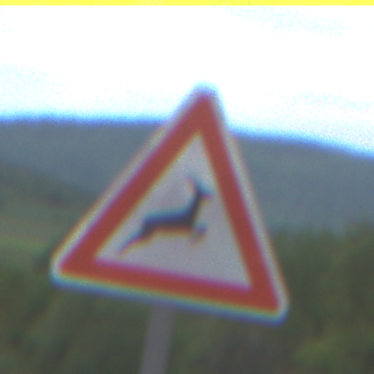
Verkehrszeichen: WildwechselLinks
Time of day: Midday
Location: Outdoor (RoadRail)
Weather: PartlyCloudy
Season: NotSpecified
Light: Natural